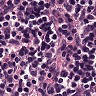
Metastatic tissue present: no